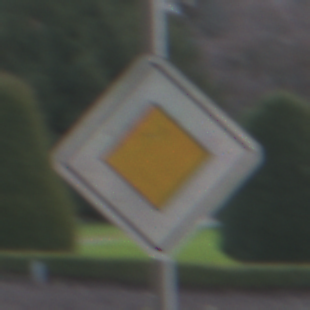
Verkehrszeichen: Vorfahrtsstrasse
Umgebung: Roofed, Urban
Tageszeit: MorningAfternoon
Wetter: PartlyCloudy
Licht: Natural
Jahreszeit: NotSpecified
Kontrast: MediumContrast